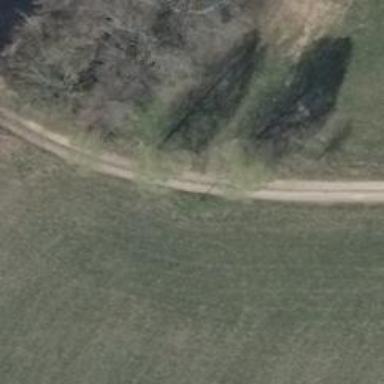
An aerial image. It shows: Gravel service road.